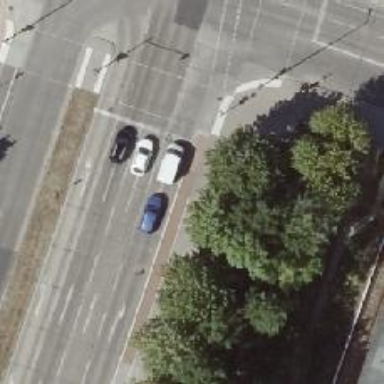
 and sidewalk surfaces are all concrete."